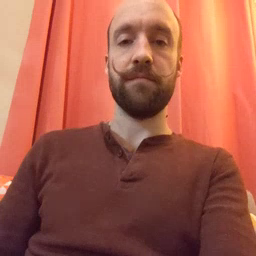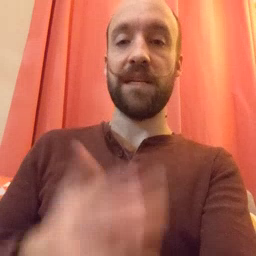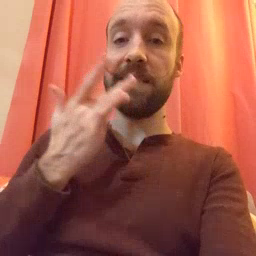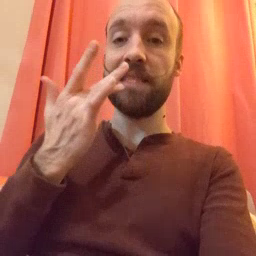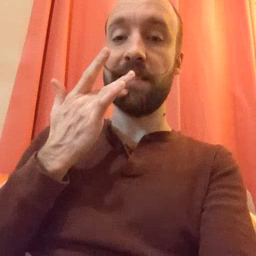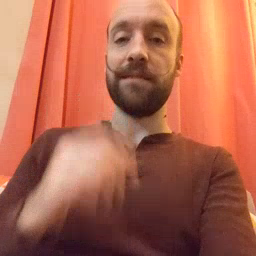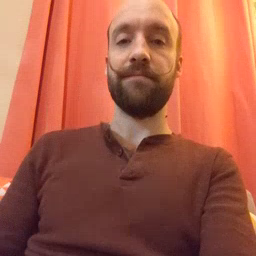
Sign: taste